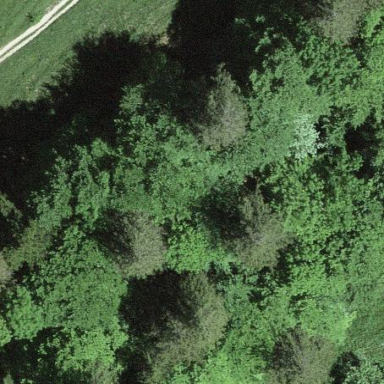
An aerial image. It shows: Forest area.